Interaction volume radius: 5 \u00c5
Interaction volume height: 20 \u00c5
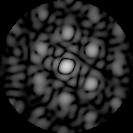
Disorder parameter: 0.4205